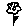
Label: flower